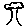
Label: tree